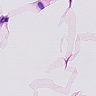
Metastatic tissue present: no